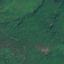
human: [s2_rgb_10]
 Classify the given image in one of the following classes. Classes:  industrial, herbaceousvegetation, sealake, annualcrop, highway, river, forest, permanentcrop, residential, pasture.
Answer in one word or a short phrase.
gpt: Forest